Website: home-depot
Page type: delivery-shipping
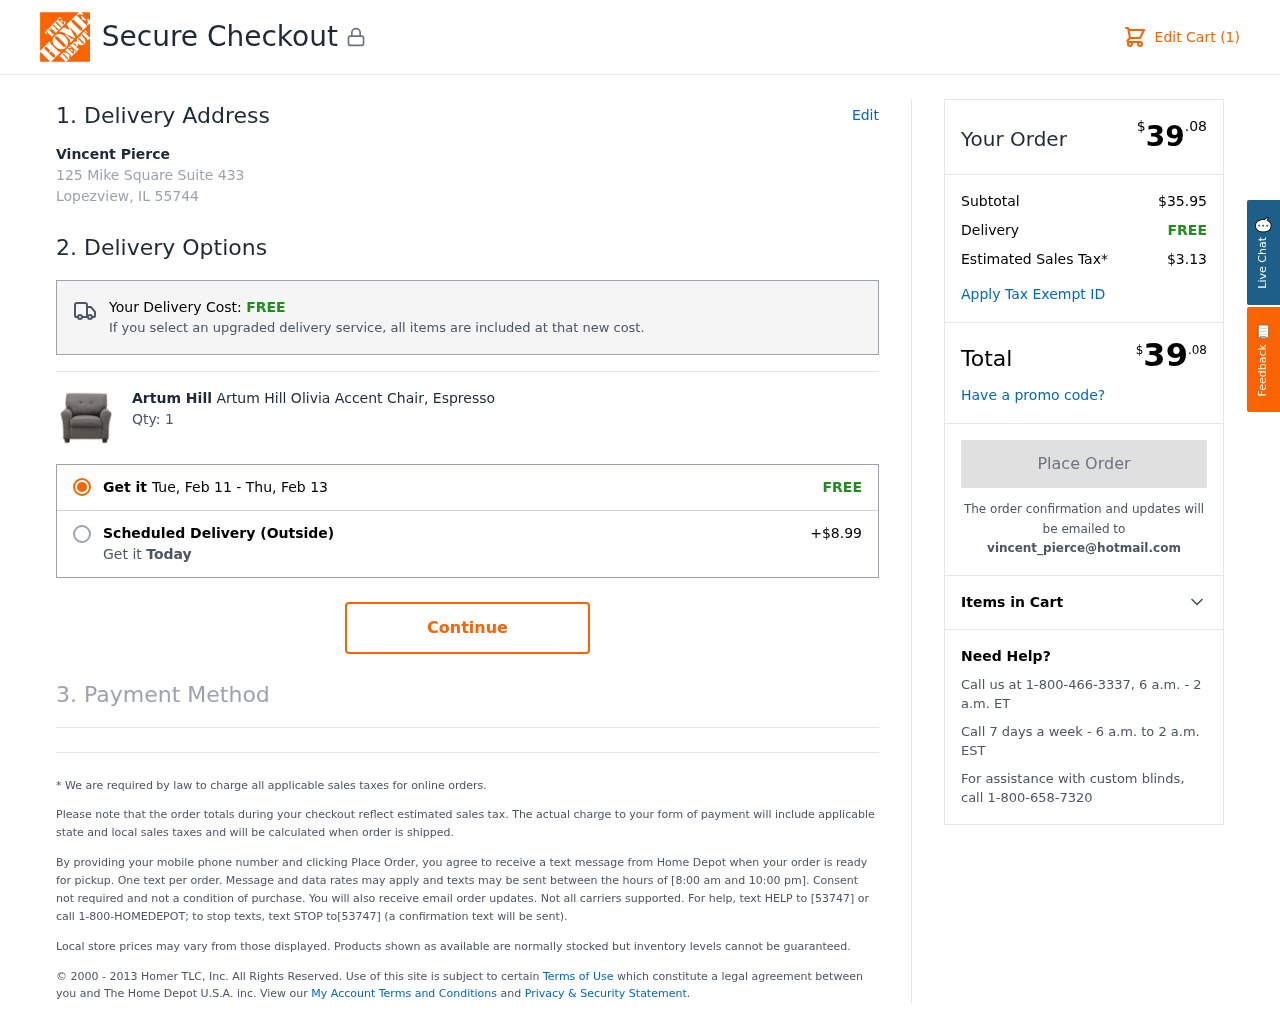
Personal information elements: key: PII_CITY_STATE_ZIP
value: Lopezview, IL 55744
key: PII_EMAIL
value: vincent_pierce@hotmail.com
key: PII_FULLNAME
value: Vincent Pierce
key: PII_STREET
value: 125 Mike Square Suite 433
Product elements: key: PRODUCT1_BRAND
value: Artum Hill
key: PRODUCT1_NAME
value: Artum Hill Olivia Accent Chair, Espresso
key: PRODUCT1_QUANTITY
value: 1
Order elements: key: ORDER_NUM_ITEMS
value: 1
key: ORDER_DELIVERY_DATE_START
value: Tue, Feb 11
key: ORDER_DELIVERY_DATE
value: Thu, Feb 13
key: ORDER_TOTAL
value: $39.08
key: ORDER_SUBTOTAL
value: $35.95
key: ORDER_SHIPPING_COST
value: FREE
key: ORDER_TAX
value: $3.13
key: ORDER_TOTAL2
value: $39.08